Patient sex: F
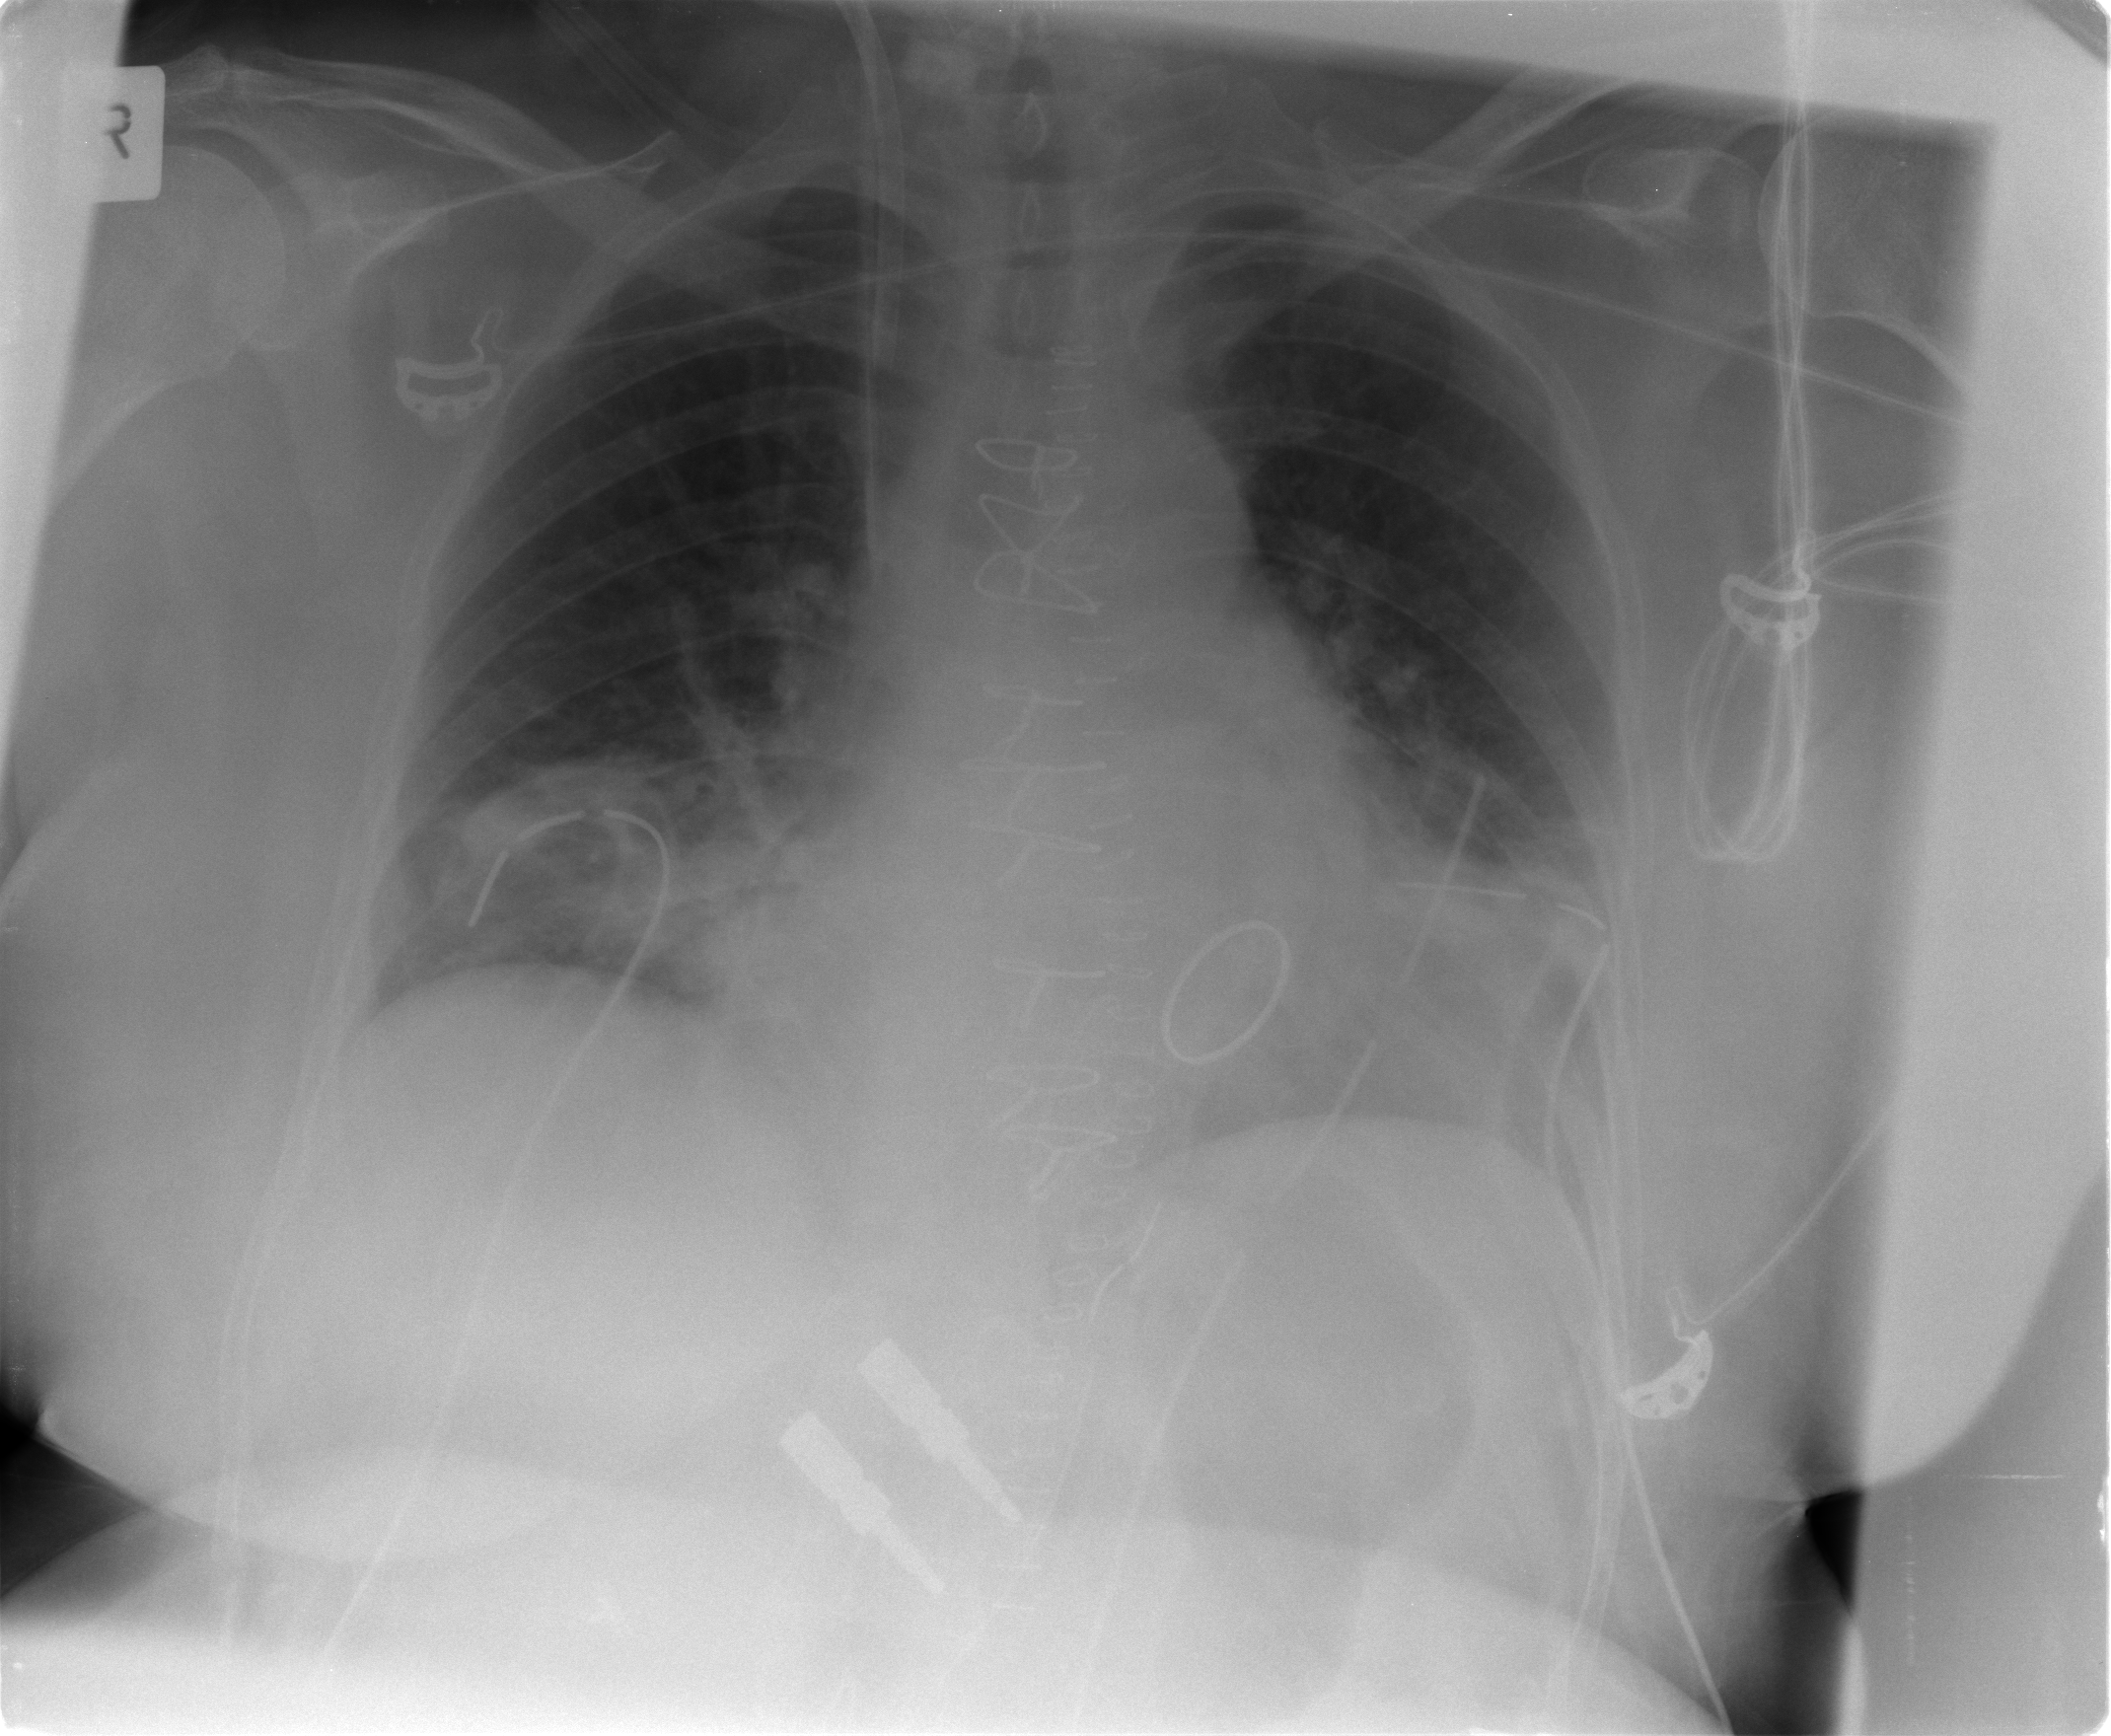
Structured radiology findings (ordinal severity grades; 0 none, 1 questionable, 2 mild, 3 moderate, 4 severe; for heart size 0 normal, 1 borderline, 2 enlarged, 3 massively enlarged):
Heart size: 1
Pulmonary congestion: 2
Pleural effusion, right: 0
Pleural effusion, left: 1
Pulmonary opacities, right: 1
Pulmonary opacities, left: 1
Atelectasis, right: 2
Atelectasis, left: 2